Question: I have used 2 spinners in my android activity,one is for country and other is for states,country spinner displays data as dropDown List(down side),But the state spinner gives me data enlisted to upside as shown in image.I want to display it same as country spinner(down side),Please help me.my spinner code is as below:
'''
<Spinner
android:id="@+id/spr_country"
android:layout_width="fill_parent"
android:layout_height="wrap_content"
android:layout_below="@+id/tv_cntry_id"
android:layout_centerHorizontal="true"
android:layout_marginLeft="10dp"
android:layout_marginRight="10dp"
android:layout_marginTop="5dp"
android:gravity="center"
android:spinnerMode="dropdown" />
<Spinner
android:id="@+id/spr_states"
android:layout_width="fill_parent"
android:layout_height="wrap_content"
android:layout_below="@+id/spr_country"
android:layout_centerHorizontal="true"
android:layout_marginLeft="10dp"
android:layout_marginRight="10dp"
android:layout_marginTop="10dp"
android:gravity="center"
android:spinnerMode="dropdown" />
'''

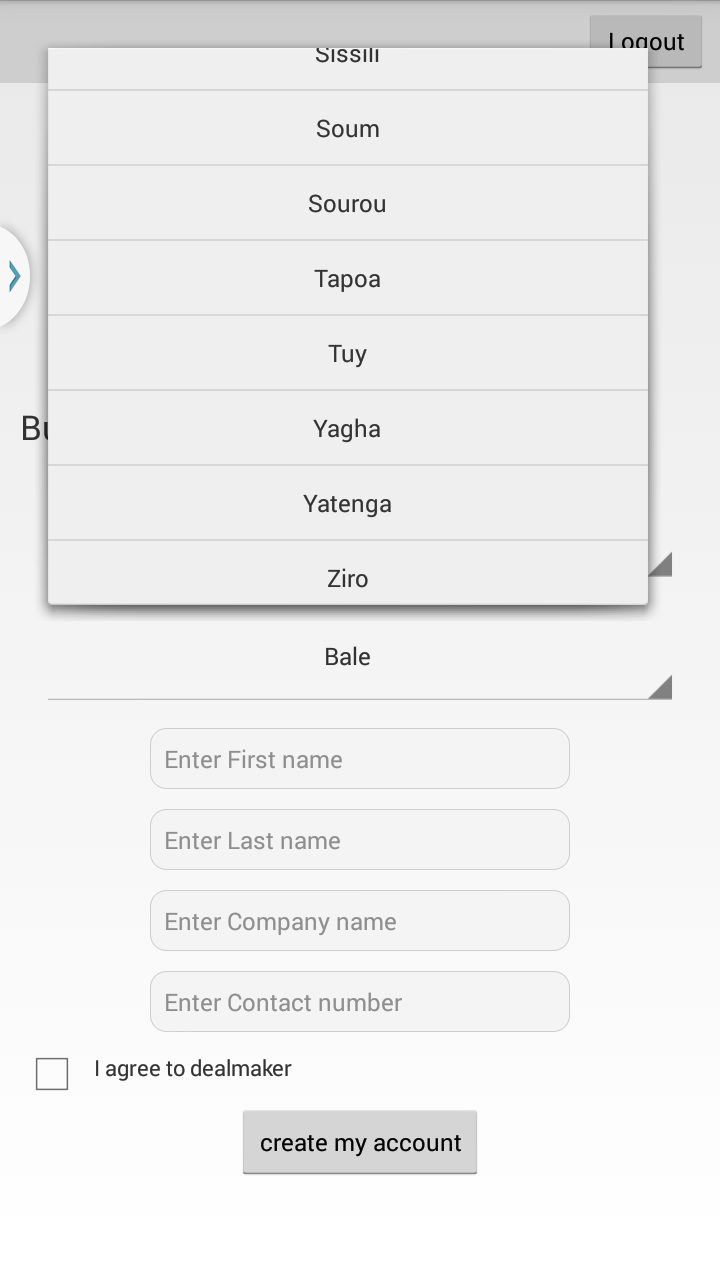
Answer: Spinner does not have Sufficient space to display spinner popup to downside. Android system will automatically popup it to upside.